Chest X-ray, PA view. Patient: 53 years old, sex F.
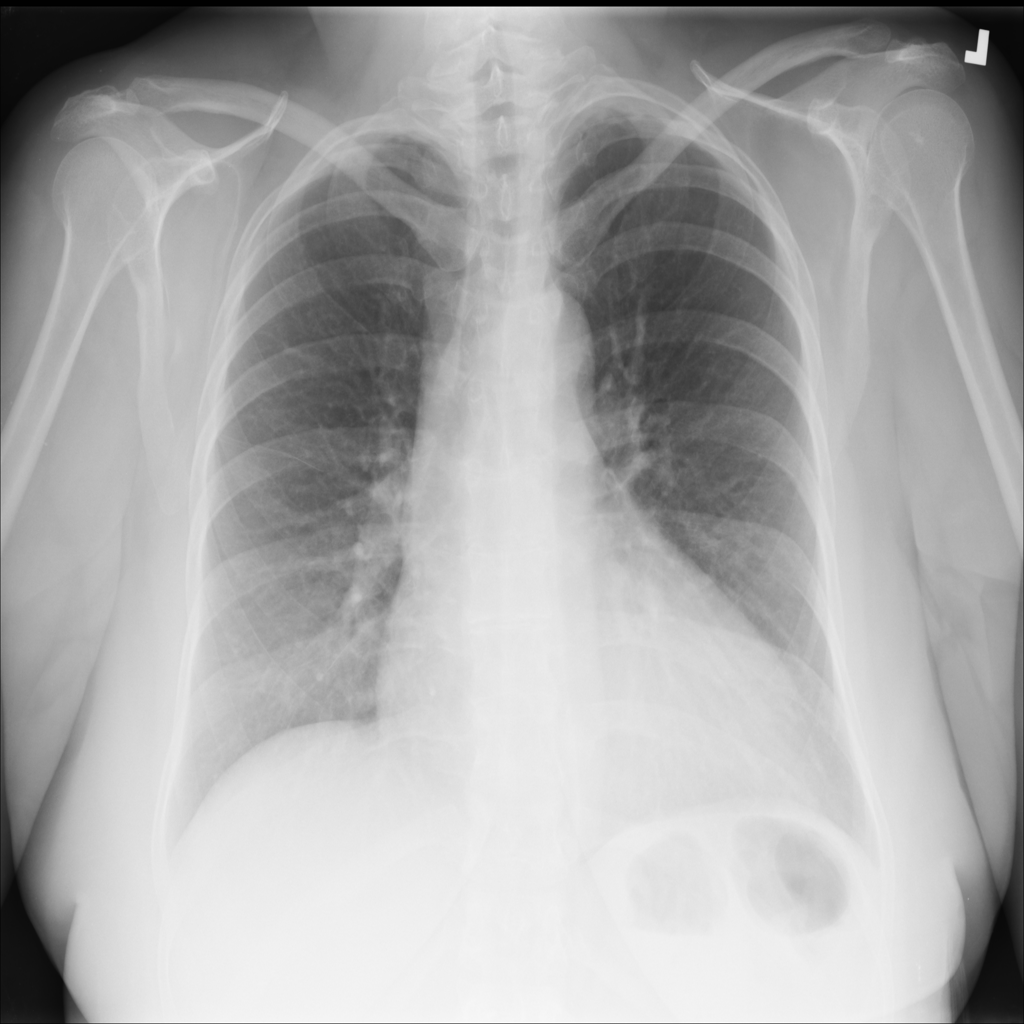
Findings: No Finding